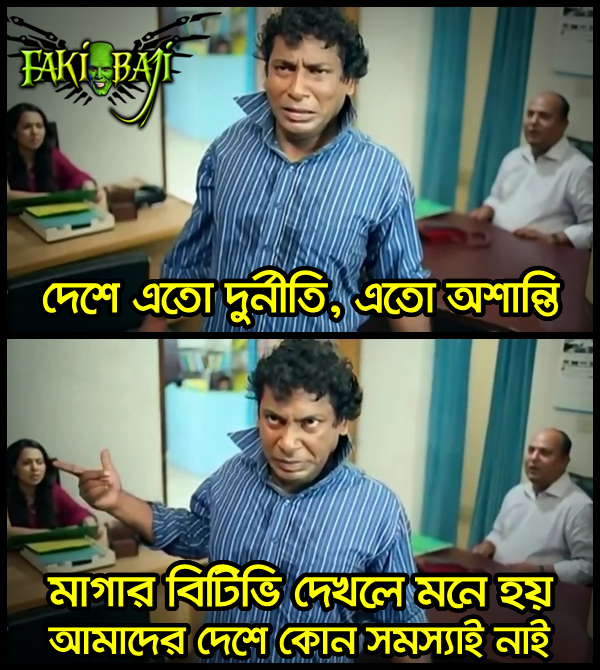
Caption: দেশে এতো দুর্নীতি,এতো অশান্তি মাগার বিটিভি দেখলে মনে হয় আমাদের দেশে কোন সমস্যাই নাই
Label: non-hate